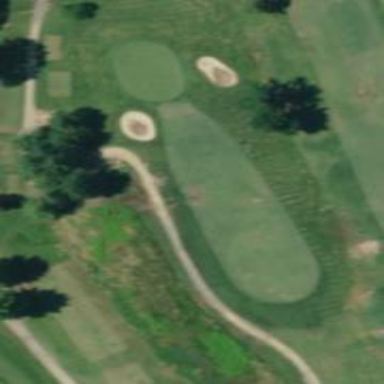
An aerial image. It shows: View of golf hole.